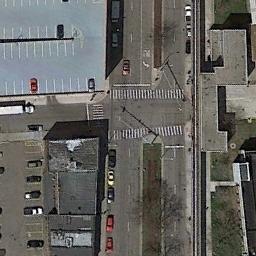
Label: intersection